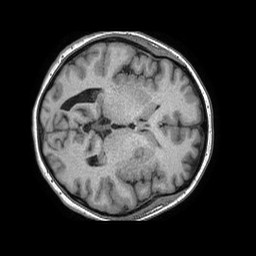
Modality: T1w
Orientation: axial
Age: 39
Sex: female
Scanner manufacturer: philips
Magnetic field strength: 1.5 T
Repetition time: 0.007766 s
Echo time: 0.003587 s